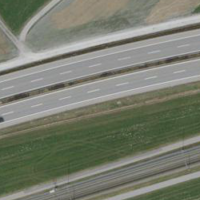
EUNIS habitat code: 57
Species observed at this site:
Poecile palustris
Phylloscopus collybita
Motacilla cinerea
Turdus merula
Parus major
Erithacus rubecula
Chloris chloris
Fringilla coelebs
Sylvia atricapilla
Motacilla alba
Carduelis carduelis
Columba palumbus